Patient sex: M
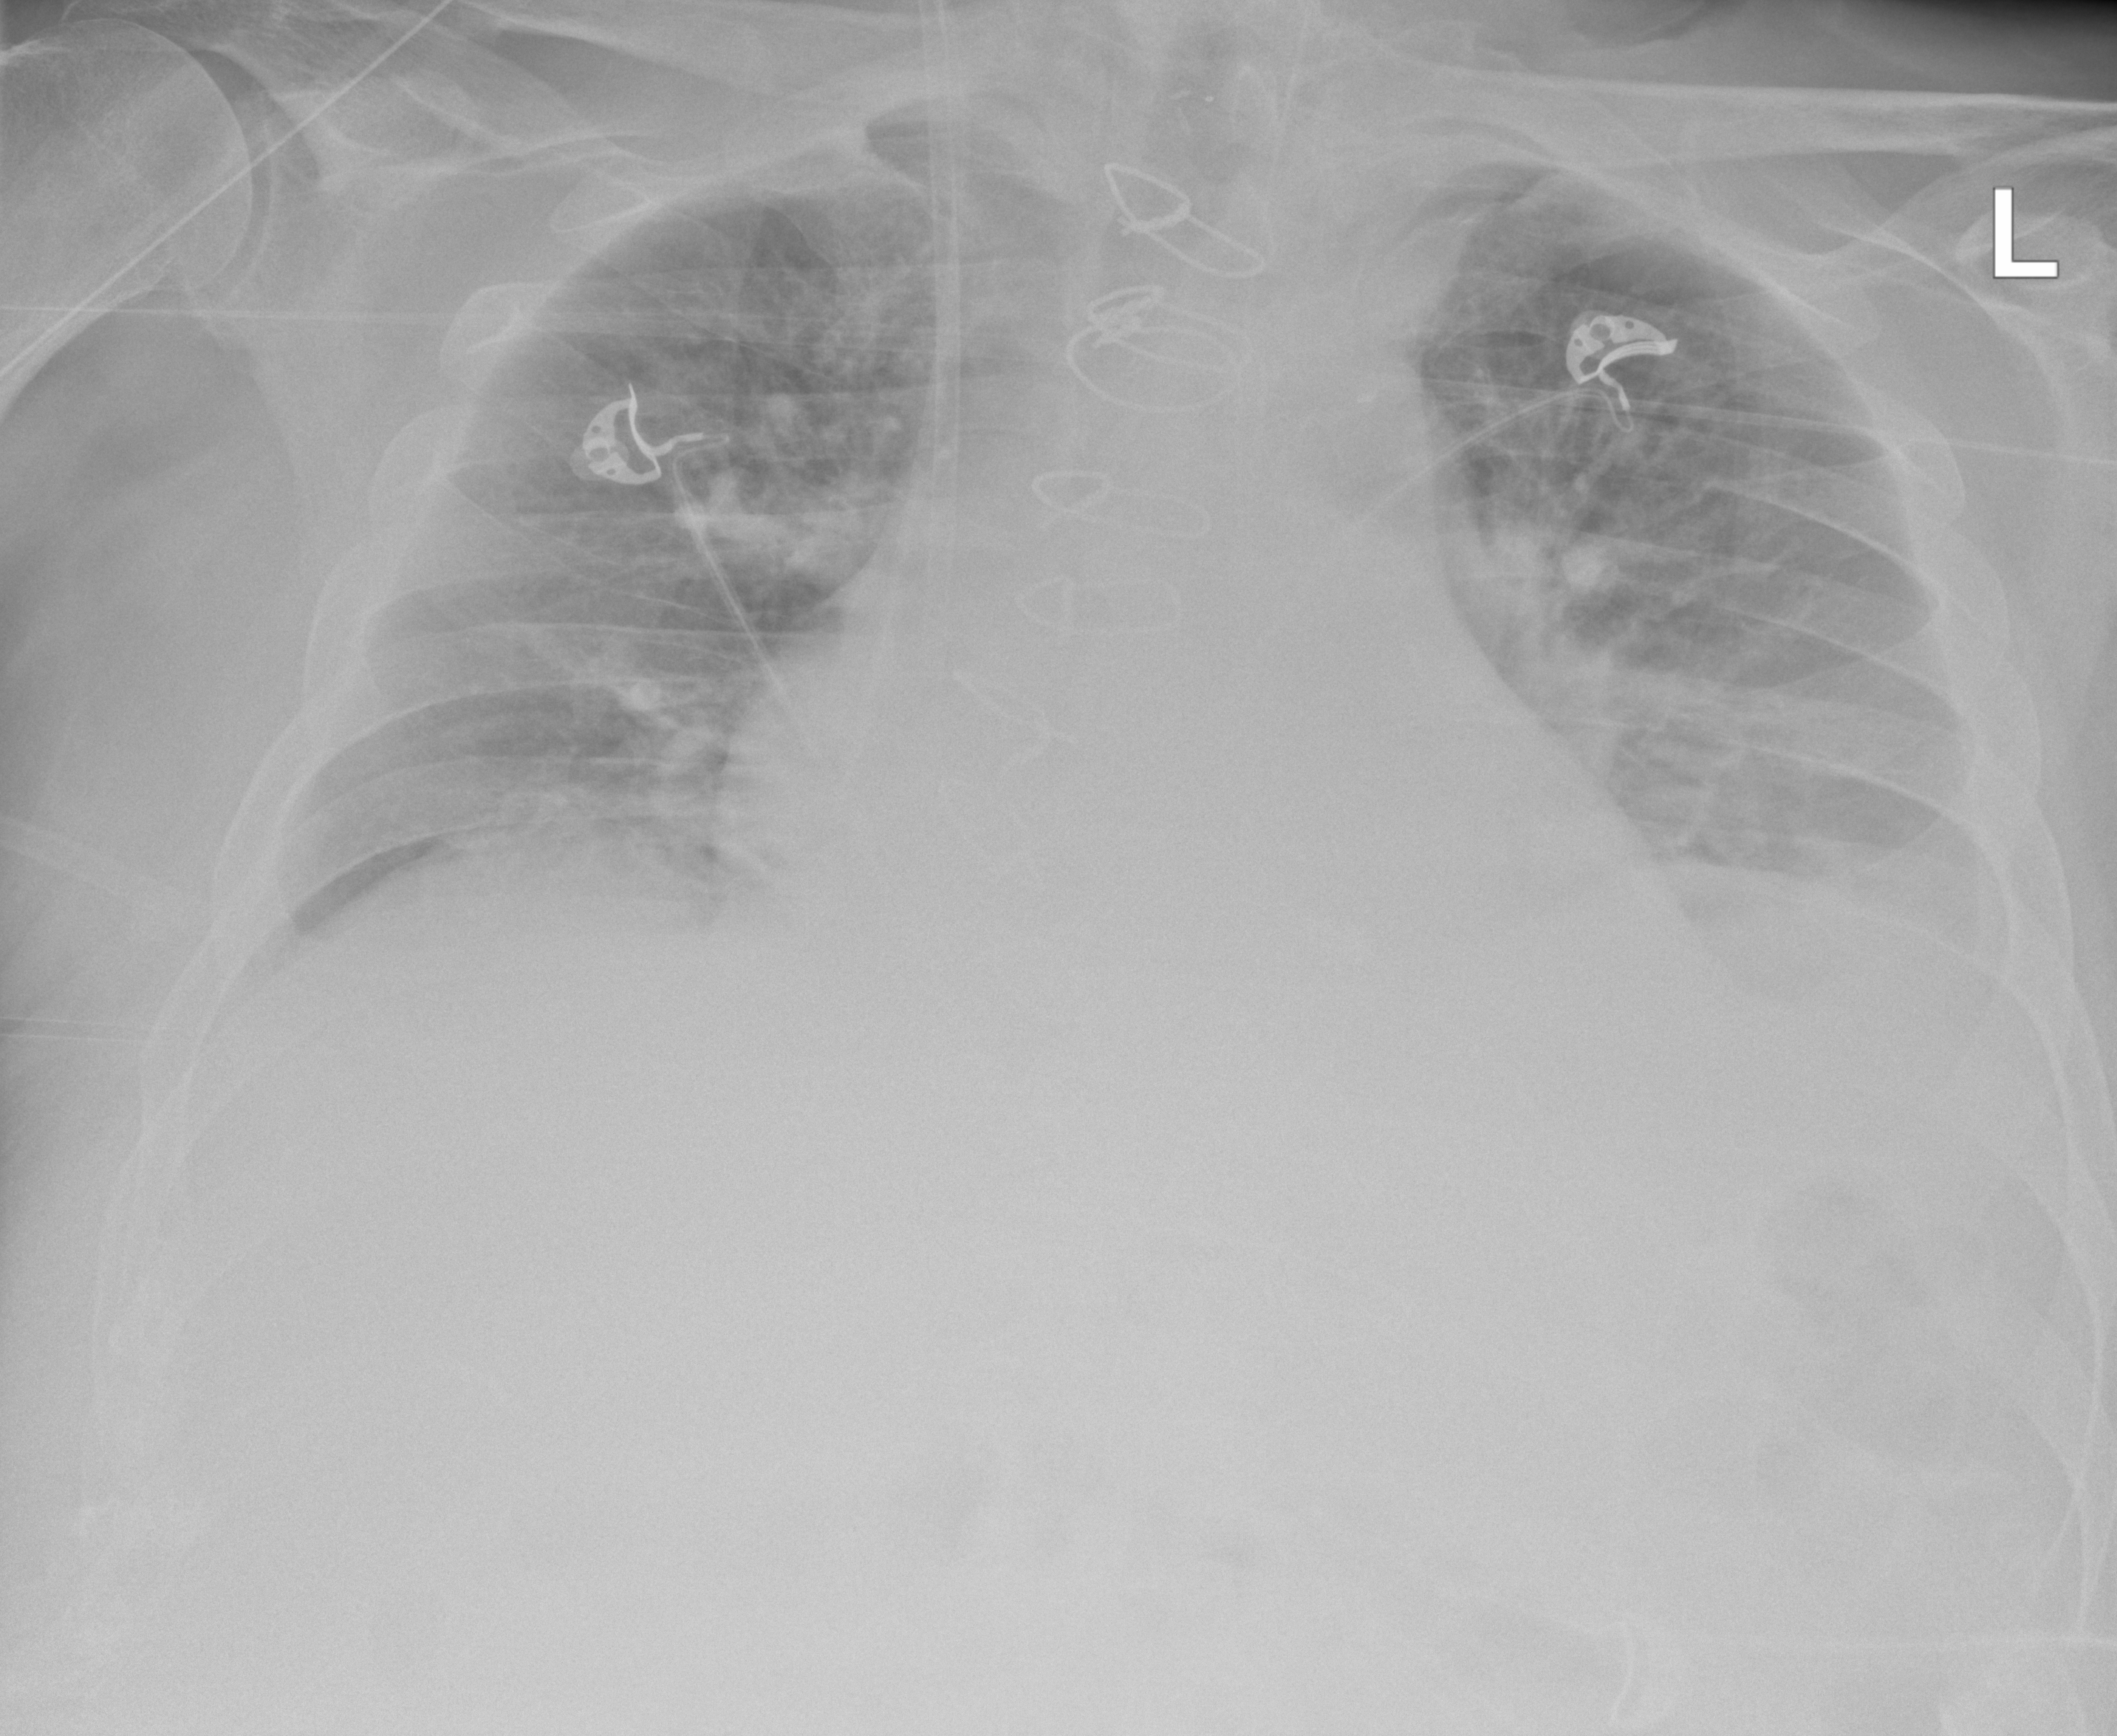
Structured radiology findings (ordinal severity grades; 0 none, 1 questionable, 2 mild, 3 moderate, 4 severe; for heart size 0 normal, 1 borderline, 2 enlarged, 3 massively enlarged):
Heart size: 2
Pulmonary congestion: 2
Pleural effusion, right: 1
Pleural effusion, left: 2
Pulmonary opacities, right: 0
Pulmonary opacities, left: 1
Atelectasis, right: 2
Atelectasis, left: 3